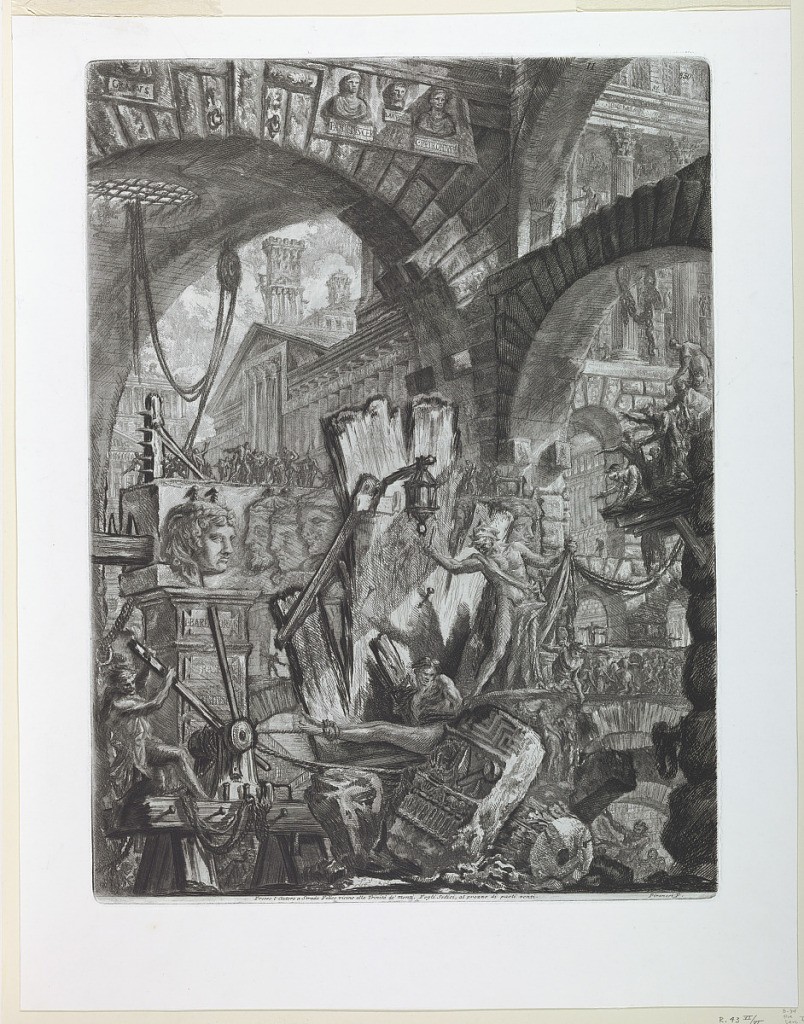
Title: Carceri Series Plate II
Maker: Giovanni Battista Piranesi, Italian, 1720–1778
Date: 1745
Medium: Etching
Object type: Print
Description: Vertical Rectangle. Grandiose arcades with instruments of torture and fragments of classical sculpture. Address of the artist below. Top right, Calcografia number 350